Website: crate-barrel
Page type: cart
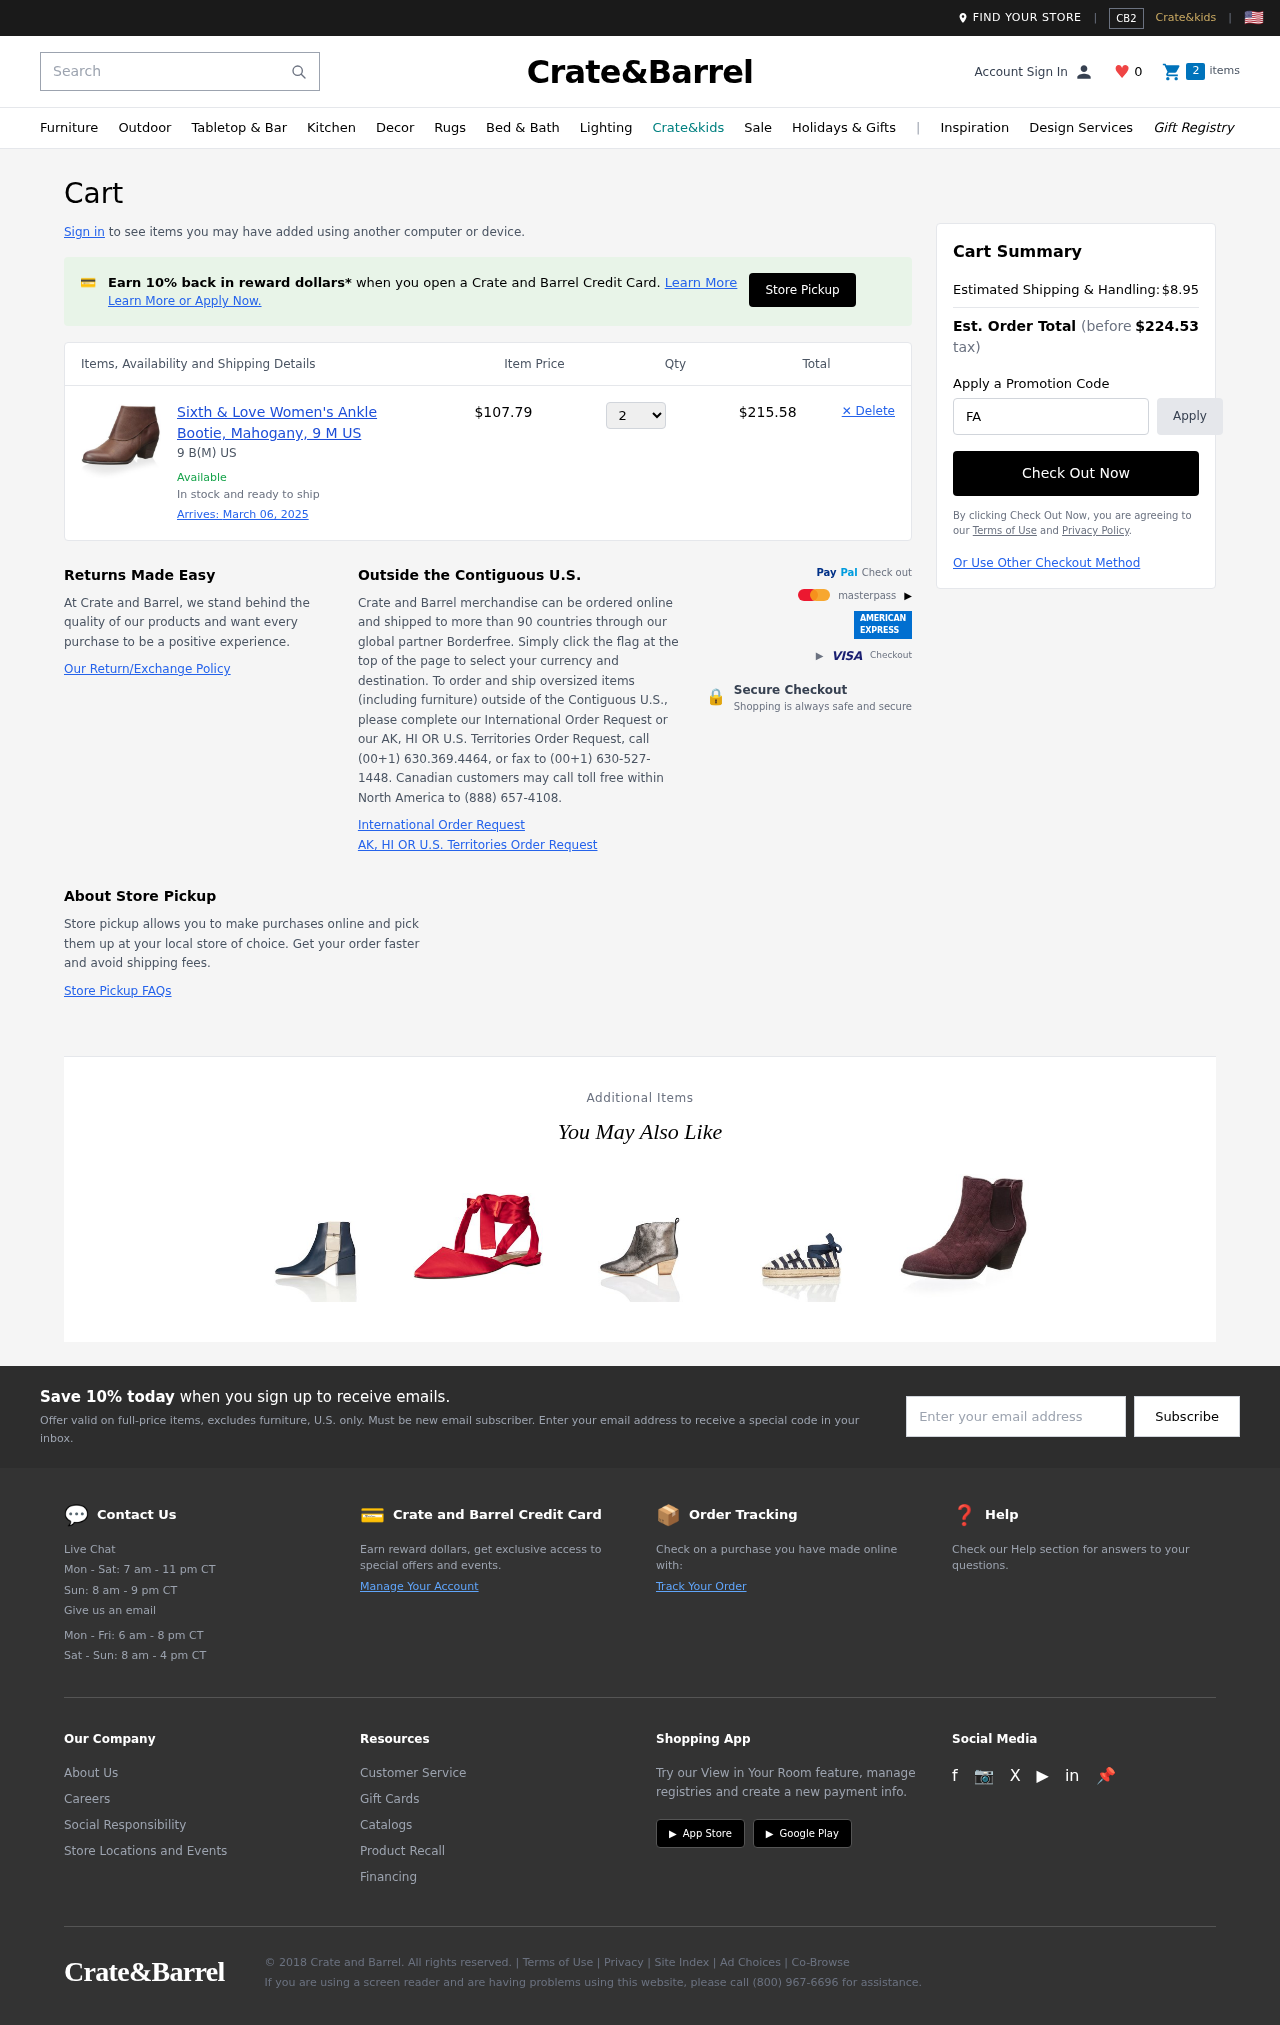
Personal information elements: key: PII_PROMO_CODE
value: FALL24
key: PII_EMAIL
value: susan.white@hotmail.com
Product elements: key: PRODUCT1_DESC
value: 9 B(M) US
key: PRODUCT1_NAME
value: Sixth & Love Women's Ankle Bootie, Mahogany, 9 M US
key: PRODUCT1_PRICE
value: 107.79
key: PRODUCT1_QUANTITY
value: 2
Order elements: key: ORDER_DELIVERY_DATE
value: March 06, 2025
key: ORDER_SUBTOTAL
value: $215.58
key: ORDER_SHIPPING_COST
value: $8.95
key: ORDER_TOTAL
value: $224.53